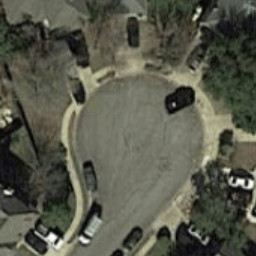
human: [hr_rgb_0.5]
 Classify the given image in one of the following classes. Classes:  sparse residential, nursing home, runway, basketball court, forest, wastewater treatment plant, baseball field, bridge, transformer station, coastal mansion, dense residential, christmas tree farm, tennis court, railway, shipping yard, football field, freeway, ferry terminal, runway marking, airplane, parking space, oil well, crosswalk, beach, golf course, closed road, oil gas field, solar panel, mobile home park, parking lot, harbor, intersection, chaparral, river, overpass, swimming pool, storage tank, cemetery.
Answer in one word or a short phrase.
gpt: closed road